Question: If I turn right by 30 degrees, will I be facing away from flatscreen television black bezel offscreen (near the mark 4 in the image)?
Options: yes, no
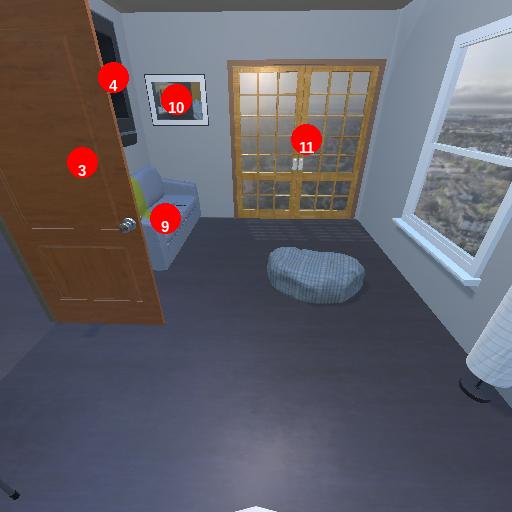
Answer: yes